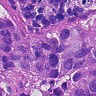
Metastatic tissue present: yes